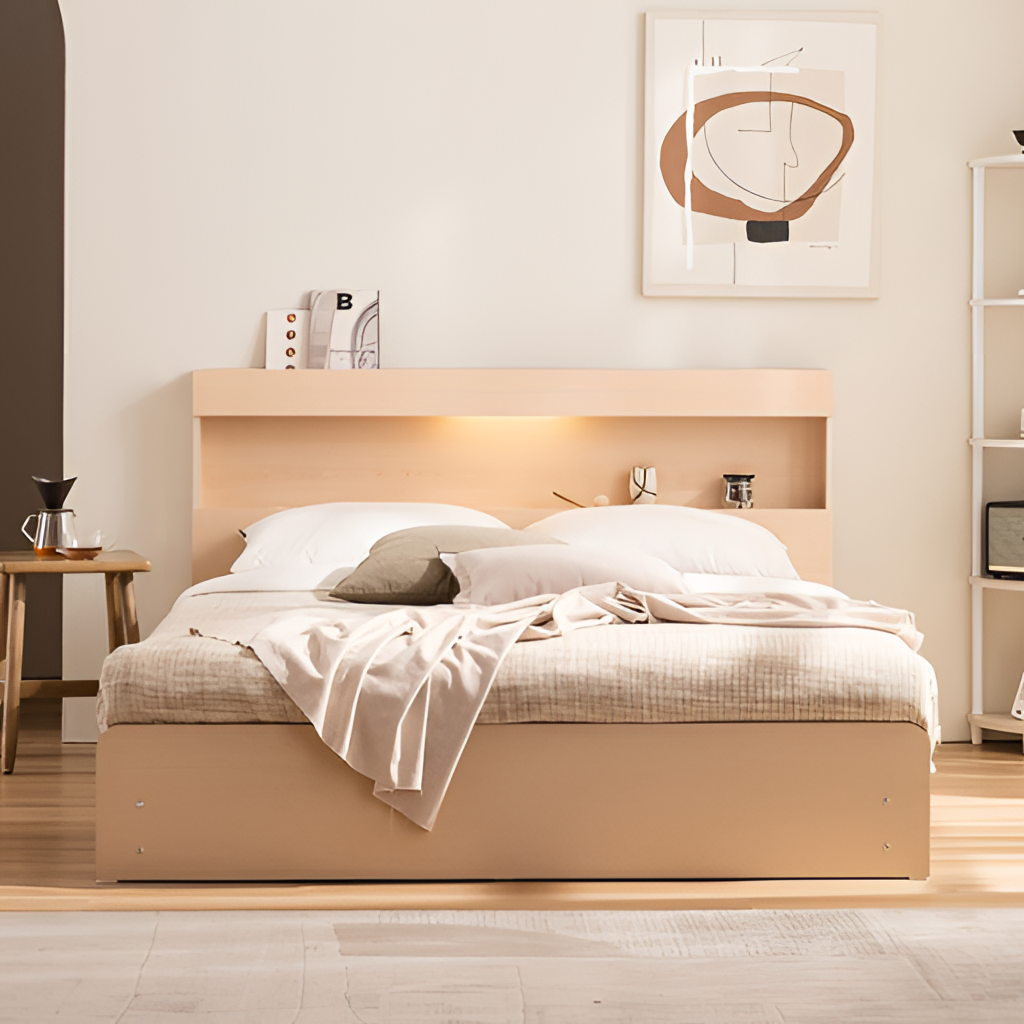
wood illuminated headboard bed, bedroom, minimalist, paint wallpaper, with solid pattern, brown wood flooring, with plank pattern